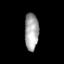
Tissue: lung
Cell type: Epithelial cells
Senescence score: 0.1932
Nuclear area (px): 507
Mean DAPI intensity: 166.732